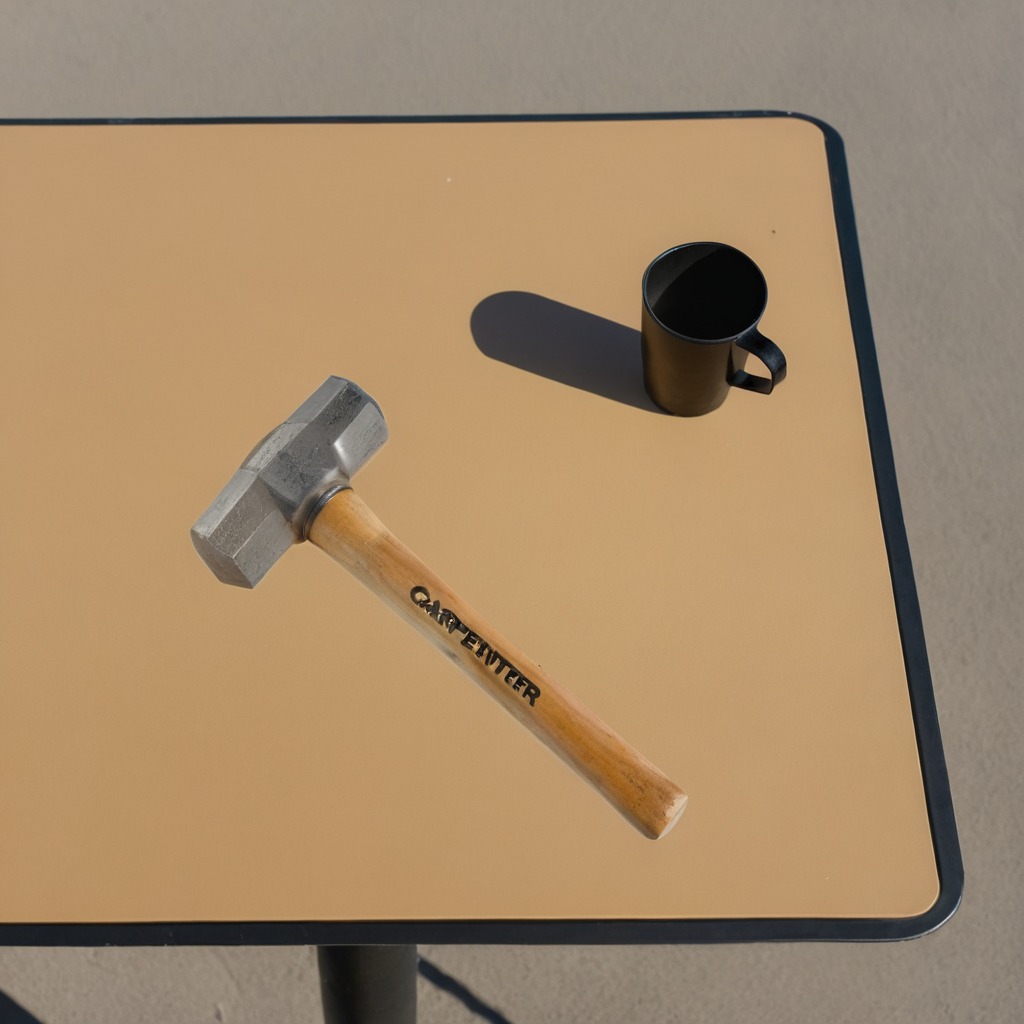
A hammer is lying on a clean utility table in a temporary outdoor tool station afternoon light present textured surface